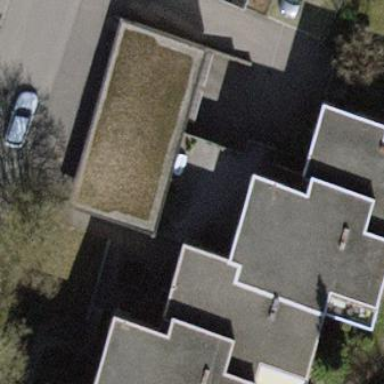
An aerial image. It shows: Building with flat roof.